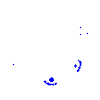
Particle: kaon